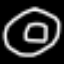
Label: donut